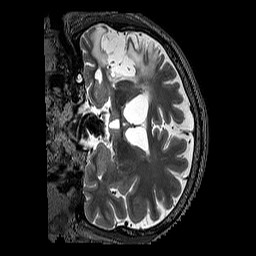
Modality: T2w
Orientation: coronal
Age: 47
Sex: male
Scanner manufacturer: siemens
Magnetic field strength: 3 T
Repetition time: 3.2 s
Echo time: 0.567 s